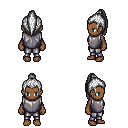
a pixel art fantasy rpg character, female body template, human, dark skin, steel chest armor, metal pants, white long topknot hairstyle, four views (front, back, left, right), 2x2 character sprite sheet, small pixel art, hard edges, no anti-aliasing